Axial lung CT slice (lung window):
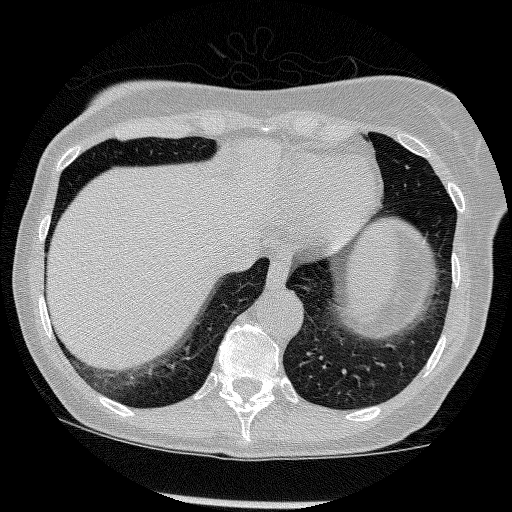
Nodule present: no